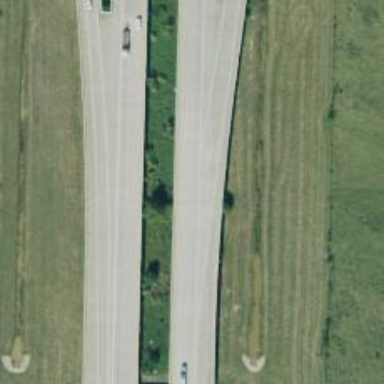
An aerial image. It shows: Motorway bridge.